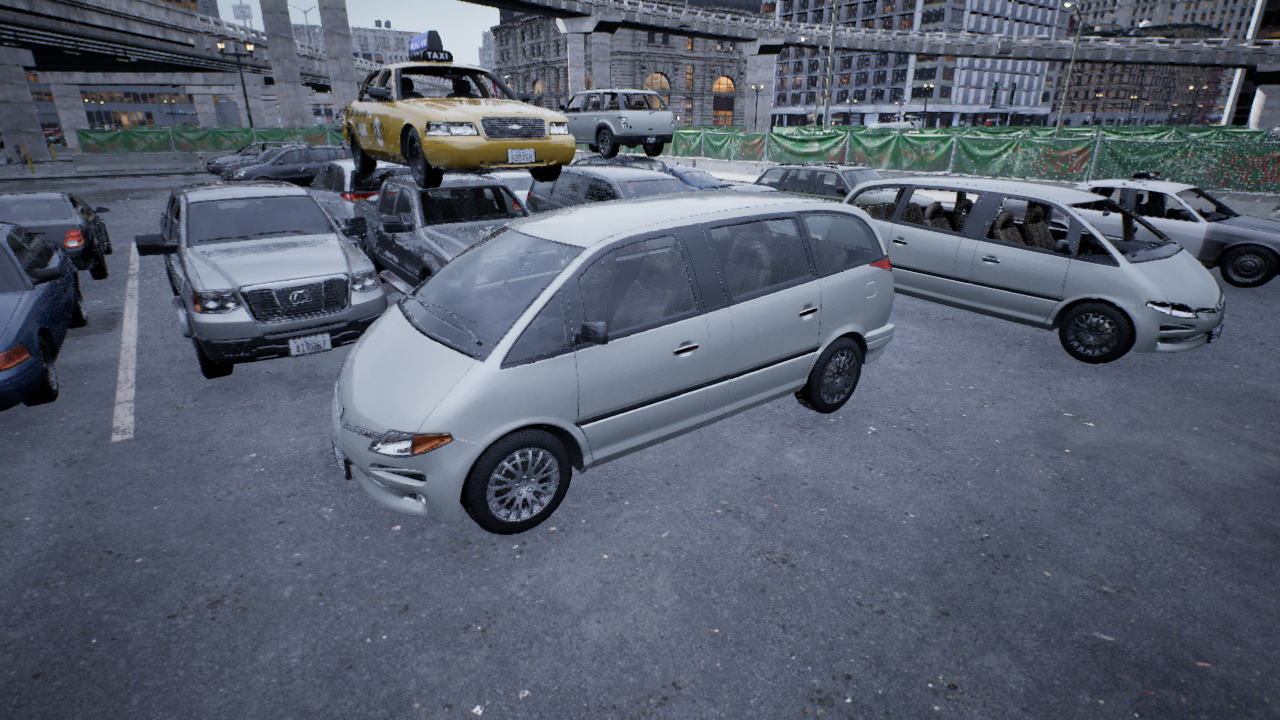
Venue: arterial
Lighting: overcast
Vehicle rig: minivan